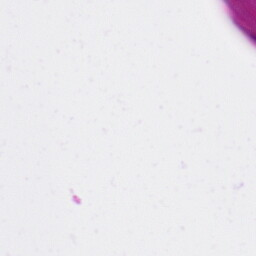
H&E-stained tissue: Skin